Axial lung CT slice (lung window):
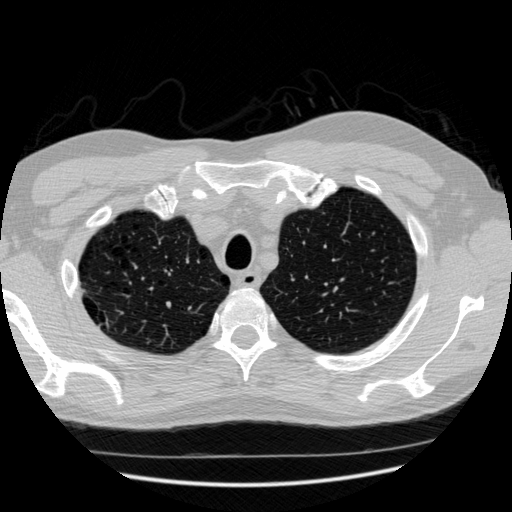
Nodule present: no